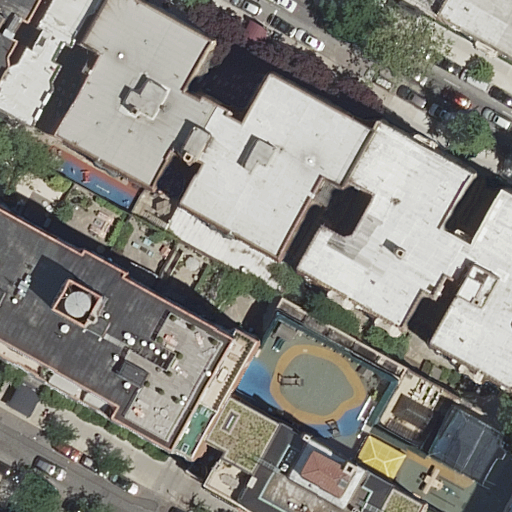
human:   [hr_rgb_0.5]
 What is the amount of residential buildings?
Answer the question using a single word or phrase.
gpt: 9

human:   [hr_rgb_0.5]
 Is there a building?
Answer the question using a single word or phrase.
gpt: yes

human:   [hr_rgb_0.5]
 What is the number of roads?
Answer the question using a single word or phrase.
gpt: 2

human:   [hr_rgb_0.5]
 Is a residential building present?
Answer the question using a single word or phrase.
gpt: yes

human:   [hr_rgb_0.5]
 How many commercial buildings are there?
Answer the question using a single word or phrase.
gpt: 0

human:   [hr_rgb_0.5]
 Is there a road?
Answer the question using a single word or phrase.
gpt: yes

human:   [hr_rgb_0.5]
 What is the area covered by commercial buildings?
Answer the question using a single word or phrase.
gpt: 0m2

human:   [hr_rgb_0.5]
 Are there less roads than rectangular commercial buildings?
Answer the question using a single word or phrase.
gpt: no

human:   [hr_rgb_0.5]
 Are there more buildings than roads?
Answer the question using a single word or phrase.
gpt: yes

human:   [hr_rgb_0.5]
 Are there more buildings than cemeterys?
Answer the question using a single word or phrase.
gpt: yes

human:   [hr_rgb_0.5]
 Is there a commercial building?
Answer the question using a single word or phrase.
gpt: no

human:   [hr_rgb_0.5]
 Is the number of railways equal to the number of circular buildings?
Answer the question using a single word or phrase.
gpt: yes

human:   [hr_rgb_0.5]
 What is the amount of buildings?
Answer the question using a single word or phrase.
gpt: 9

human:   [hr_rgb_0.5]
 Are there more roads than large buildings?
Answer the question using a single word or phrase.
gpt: no

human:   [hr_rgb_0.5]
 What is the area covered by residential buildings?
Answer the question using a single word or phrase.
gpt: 4352m2

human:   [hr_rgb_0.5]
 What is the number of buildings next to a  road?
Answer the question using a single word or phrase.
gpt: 9

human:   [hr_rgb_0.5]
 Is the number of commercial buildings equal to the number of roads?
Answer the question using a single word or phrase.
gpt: no

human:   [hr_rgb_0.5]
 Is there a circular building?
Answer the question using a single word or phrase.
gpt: no

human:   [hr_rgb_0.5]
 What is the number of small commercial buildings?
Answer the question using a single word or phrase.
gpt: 0

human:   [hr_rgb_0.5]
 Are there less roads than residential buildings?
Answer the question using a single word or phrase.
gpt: yes

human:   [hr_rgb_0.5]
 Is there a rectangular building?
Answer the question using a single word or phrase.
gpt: yes

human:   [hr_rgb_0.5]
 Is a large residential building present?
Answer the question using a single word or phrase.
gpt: yes

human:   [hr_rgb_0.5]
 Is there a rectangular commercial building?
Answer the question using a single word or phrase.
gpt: no

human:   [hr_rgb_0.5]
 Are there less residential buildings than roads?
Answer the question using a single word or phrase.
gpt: no

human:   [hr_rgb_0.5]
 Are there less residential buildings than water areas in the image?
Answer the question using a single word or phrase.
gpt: no

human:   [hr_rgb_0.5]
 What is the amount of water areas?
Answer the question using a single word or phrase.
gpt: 0

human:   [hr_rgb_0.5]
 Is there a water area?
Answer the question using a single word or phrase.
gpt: no

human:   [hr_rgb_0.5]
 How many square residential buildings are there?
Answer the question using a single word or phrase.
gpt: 0

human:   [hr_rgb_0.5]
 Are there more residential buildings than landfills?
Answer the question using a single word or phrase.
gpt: yes

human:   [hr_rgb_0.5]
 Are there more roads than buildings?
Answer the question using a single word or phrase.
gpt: no

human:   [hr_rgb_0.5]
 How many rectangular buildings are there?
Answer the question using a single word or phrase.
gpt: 2

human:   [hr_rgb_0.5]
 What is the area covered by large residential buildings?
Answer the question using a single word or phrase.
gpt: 3534m2

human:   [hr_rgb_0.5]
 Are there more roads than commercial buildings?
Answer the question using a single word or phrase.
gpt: yes

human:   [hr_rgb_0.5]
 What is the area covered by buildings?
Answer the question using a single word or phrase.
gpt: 4352m2

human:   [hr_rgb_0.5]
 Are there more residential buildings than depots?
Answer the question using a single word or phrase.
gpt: yes

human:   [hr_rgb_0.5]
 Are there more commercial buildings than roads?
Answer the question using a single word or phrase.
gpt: no

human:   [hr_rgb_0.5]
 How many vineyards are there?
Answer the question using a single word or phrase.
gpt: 0

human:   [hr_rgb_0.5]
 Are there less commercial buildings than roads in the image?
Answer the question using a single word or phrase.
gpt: yes

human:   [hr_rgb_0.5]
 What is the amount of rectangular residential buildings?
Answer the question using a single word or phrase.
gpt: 2

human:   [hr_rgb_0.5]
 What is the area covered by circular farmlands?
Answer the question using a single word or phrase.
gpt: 0m2

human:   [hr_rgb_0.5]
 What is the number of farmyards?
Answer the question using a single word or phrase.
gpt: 0

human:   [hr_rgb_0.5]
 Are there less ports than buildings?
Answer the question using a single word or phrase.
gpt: yes

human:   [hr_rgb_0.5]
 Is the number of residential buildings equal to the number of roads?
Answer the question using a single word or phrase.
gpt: no

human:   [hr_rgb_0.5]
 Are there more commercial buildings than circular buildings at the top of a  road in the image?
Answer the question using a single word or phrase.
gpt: no

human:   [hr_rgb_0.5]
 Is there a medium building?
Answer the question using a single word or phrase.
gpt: yes

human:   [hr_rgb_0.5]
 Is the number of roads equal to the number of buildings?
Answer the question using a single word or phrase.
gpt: no

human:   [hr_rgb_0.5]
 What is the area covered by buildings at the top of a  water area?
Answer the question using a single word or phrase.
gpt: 0m2

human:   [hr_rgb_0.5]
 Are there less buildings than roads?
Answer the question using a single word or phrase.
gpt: no

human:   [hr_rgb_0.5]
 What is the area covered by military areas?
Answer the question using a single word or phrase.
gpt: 0m2

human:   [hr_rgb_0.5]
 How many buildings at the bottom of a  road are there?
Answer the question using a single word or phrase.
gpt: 4

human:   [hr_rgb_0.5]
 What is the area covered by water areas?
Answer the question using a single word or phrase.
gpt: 0m2

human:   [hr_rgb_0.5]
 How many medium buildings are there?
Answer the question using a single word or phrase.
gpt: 2

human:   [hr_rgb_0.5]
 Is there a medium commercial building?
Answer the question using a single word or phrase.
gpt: no

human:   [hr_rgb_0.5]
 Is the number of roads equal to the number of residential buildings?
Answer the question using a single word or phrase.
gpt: no

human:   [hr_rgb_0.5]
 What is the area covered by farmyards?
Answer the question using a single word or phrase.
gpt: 0m2

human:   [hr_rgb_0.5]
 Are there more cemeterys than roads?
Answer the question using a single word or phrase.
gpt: no

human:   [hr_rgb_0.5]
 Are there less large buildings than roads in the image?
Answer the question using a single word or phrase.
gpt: no

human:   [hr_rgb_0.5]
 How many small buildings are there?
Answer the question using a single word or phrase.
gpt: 4

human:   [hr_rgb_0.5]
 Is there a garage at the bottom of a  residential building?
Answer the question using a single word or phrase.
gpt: no

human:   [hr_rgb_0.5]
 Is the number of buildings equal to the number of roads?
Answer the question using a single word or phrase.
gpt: no

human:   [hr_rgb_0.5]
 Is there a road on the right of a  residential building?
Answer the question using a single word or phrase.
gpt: yes

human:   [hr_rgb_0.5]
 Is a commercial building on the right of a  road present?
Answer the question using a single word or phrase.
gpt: no

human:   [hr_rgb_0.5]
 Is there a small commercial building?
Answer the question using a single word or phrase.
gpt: no

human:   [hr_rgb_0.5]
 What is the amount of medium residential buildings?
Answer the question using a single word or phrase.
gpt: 2